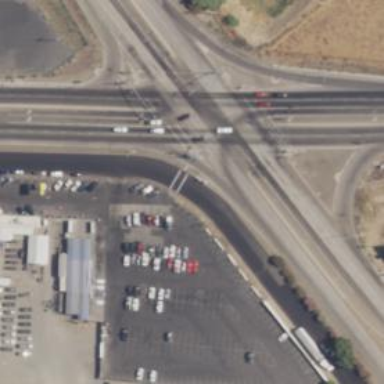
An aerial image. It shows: Primary link highway.